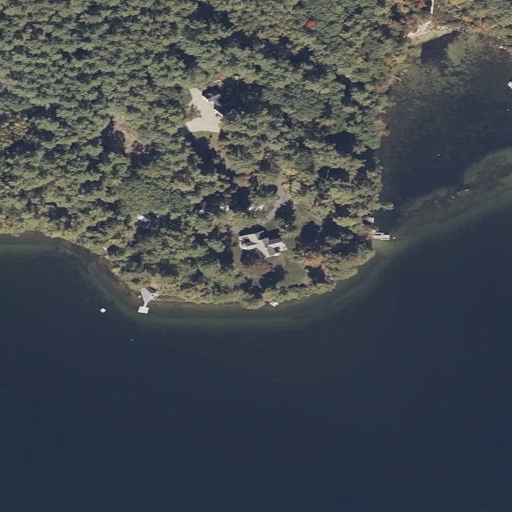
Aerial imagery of cape in Maine named The Cape containing open water, evergreen forest, open development, mixed forest, herbaceous wetlands, and low intensity development